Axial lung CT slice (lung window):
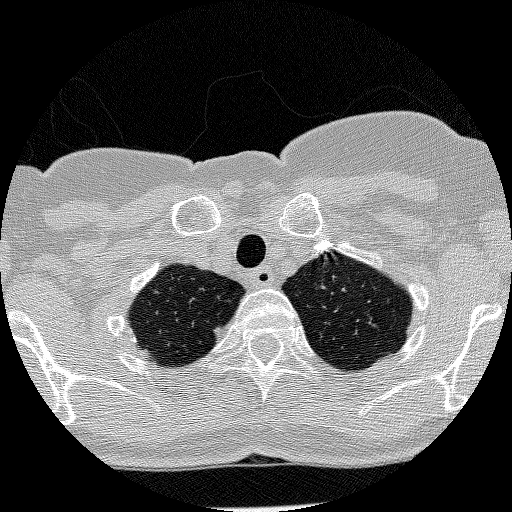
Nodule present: no